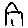
Label: house